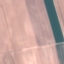
Label: AnnualCrop